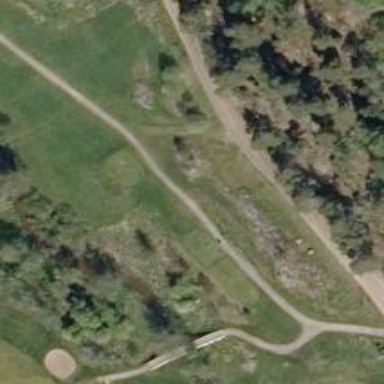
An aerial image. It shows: Path for both roads and golfers.